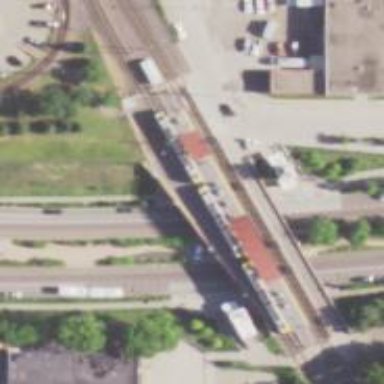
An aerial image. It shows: Railway crossing.